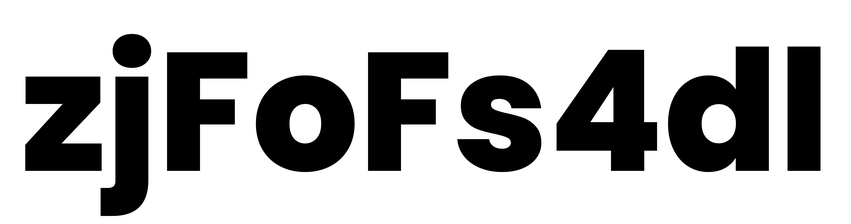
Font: Poppins-ExtraBold